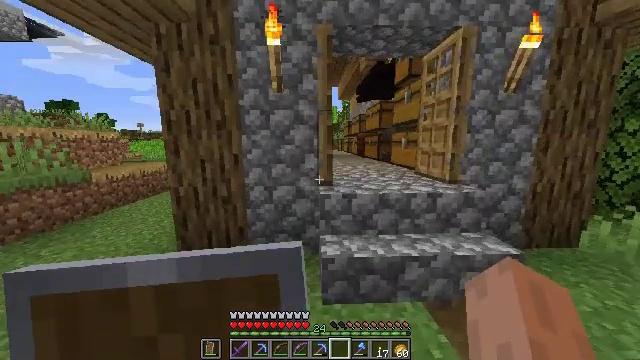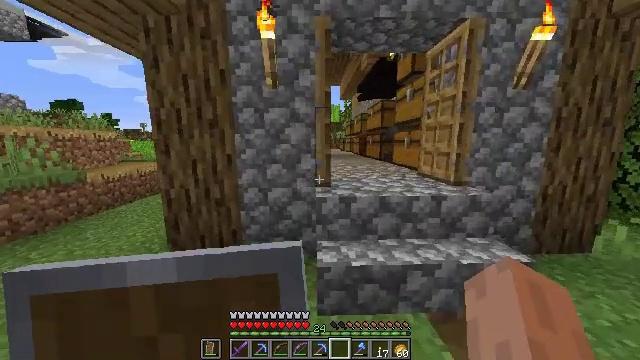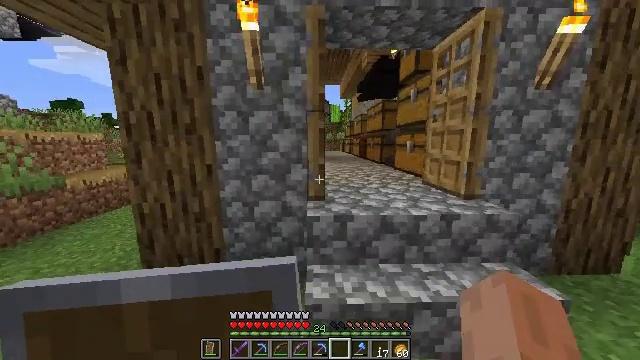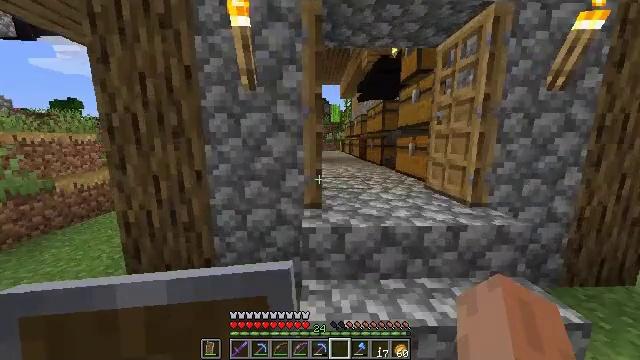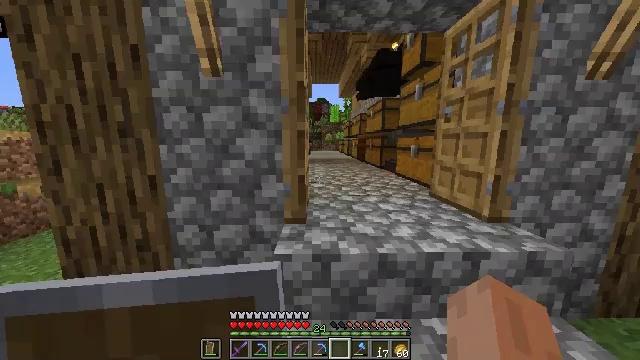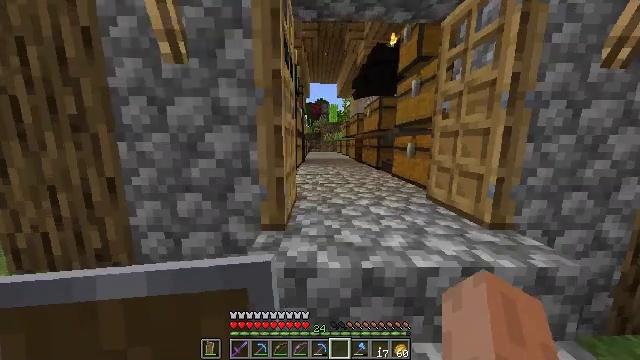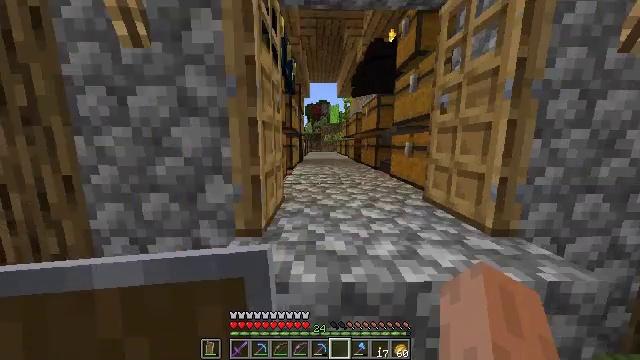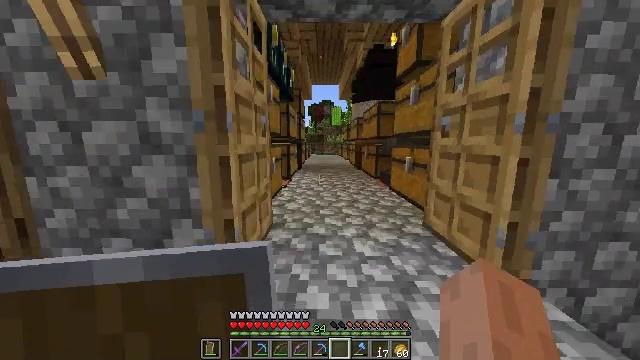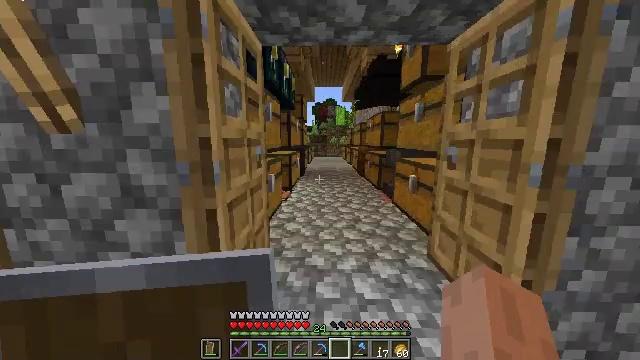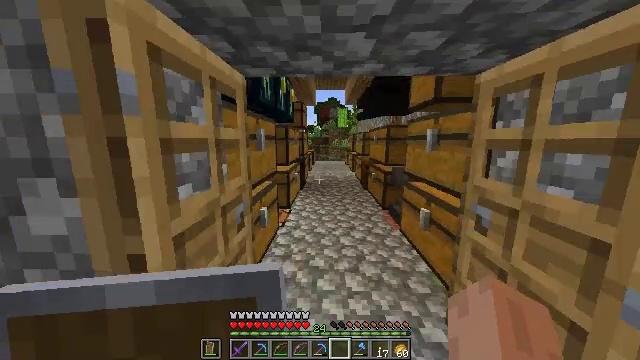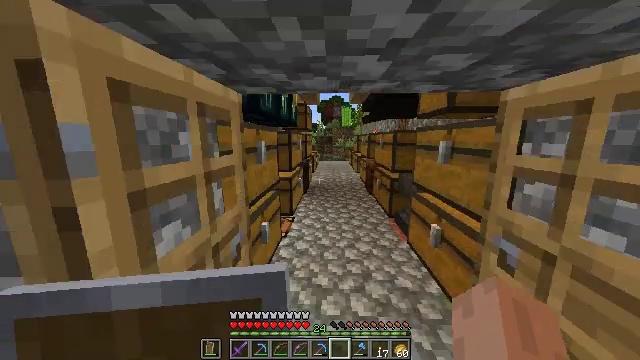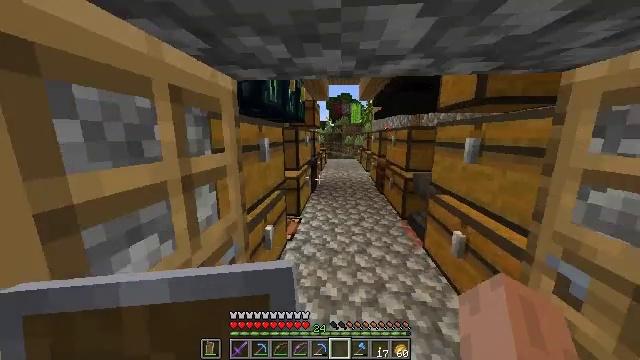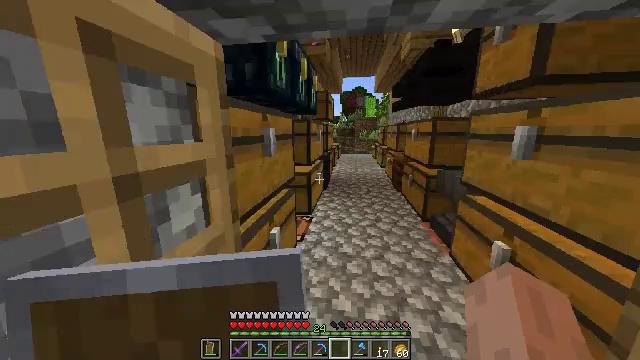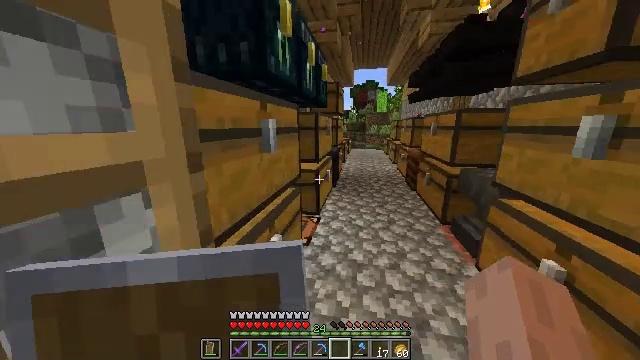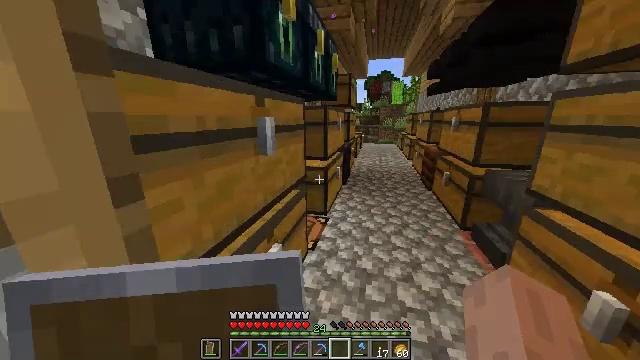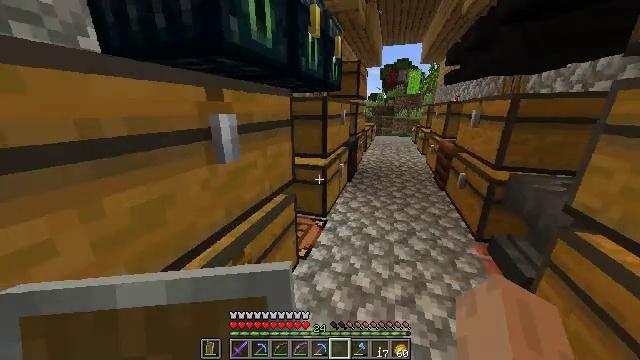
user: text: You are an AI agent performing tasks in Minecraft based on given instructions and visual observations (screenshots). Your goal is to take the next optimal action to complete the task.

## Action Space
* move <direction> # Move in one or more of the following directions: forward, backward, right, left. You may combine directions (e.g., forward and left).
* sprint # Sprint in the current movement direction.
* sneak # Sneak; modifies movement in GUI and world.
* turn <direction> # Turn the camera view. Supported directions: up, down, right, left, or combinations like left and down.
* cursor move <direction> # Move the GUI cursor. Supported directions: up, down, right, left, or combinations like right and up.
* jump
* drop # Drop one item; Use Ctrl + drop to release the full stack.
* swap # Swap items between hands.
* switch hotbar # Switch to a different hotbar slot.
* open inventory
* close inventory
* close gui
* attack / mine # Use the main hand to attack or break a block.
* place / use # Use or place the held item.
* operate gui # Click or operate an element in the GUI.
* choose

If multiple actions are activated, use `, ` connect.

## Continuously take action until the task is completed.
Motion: motion action
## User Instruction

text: Use iron ingots and redstone to craft a compass.
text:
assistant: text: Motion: move forward
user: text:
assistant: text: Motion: move forward
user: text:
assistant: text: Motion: move forward
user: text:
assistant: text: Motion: move forward and move right
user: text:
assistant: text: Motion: move forward and move right
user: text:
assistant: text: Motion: move forward and move right
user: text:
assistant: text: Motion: move forward
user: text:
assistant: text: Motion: move forward, turn left
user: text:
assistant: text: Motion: move forward
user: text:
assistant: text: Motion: move forward, turn left
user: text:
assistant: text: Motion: move forward, turn left
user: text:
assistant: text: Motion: move forward, turn left and down
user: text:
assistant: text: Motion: move forward, turn left and down
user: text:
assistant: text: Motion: move forward and move right, turn left and down
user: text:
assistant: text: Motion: move forward and move right, turn left and down
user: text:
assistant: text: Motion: move forward and move right, turn left and down
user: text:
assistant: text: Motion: move forward and move right, turn left and down
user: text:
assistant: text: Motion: move forward, turn left and down
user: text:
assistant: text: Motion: move forward, turn left and down
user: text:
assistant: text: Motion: move forward, turn left
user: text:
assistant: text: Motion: use / place
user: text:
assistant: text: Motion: use / place
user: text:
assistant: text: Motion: use / place
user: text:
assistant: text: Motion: no_op
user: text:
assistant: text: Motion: no_op
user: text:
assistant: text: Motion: open gui
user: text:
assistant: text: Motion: no_op
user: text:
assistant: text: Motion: no_op
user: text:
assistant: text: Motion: no_op
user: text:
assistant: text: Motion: cursor move right